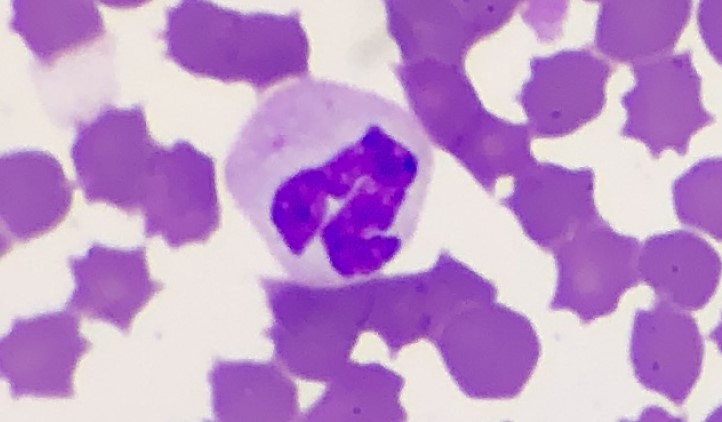
White blood cell type: Neutrophil